Question:
Basically, I have no idea why I'm getting this error.
Just to have more than an image, here is a similar message in code format. As it is more recent, the answer of this thread has already been mentioned in the message:
'''
Preprocessing raw texts ...
---------------------------------------------------------------------------
LookupError Traceback (most recent call last)
<ipython-input-38-263240bbee7e> in <module>()
----> 1 main()
7 frames
<ipython-input-32-62fa346501e8> in main()
32 data = data.fillna('') # only the comments has NaN's
33 rws = data.abstract
---> 34 sentences, token_lists, idx_in = preprocess(rws, samp_size=samp_size)
35 # Define the topic model object
36 #tm = Topic_Model(k = 10), method = TFIDF)
<ipython-input-31-f75213289788> in preprocess(docs, samp_size)
25 for i, idx in enumerate(samp):
26 sentence = preprocess_sent(docs[idx])
---> 27 token_list = preprocess_word(sentence)
28 if token_list:
29 idx_in.append(idx)
<ipython-input-29-eddacbfa6443> in preprocess_word(s)
179 if not s:
180 return None
--> 181 w_list = word_tokenize(s)
182 w_list = f_punct(w_list)
183 w_list = f_noun(w_list)
/usr/local/lib/python3.7/dist-packages/nltk/tokenize/__init__.py in word_tokenize(text, language, preserve_line)
126 :type preserver_line: bool
127 """
--> 128 sentences = [text] if preserve_line else sent_tokenize(text, language)
129 return [token for sent in sentences
130 for token in _treebank_word_tokenizer.tokenize(sent)]
/usr/local/lib/python3.7/dist-packages/nltk/tokenize/__init__.py in sent_tokenize(text, language)
92 :param language: the model name in the Punkt corpus
93 """
---> 94 tokenizer = load('tokenizers/punkt/{0}.pickle'.format(language))
95 return tokenizer.tokenize(text)
96
/usr/local/lib/python3.7/dist-packages/nltk/data.py in load(resource_url, format, cache, verbose, logic_parser, fstruct_reader, encoding)
832
833 # Load the resource.
--> 834 opened_resource = _open(resource_url)
835
836 if format == 'raw':
/usr/local/lib/python3.7/dist-packages/nltk/data.py in _open(resource_url)
950
951 if protocol is None or protocol.lower() == 'nltk':
--> 952 return find(path_, path + ['']).open()
953 elif protocol.lower() == 'file':
954 # urllib might not use mode='rb', so handle this one ourselves:
/usr/local/lib/python3.7/dist-packages/nltk/data.py in find(resource_name, paths)
671 sep = '*' * 70
672 resource_not_found = '
%s
%s
%s
' % (sep, msg, sep)
--> 673 raise LookupError(resource_not_found)
674
675
LookupError:
**********************************************************************
Resource punkt not found.
Please use the NLTK Downloader to obtain the resource:
>>> import nltk
>>> nltk.download('punkt')
Searched in:
- '/root/nltk_data'
- '/usr/share/nltk_data'
- '/usr/local/share/nltk_data'
- '/usr/lib/nltk_data'
- '/usr/local/lib/nltk_data'
- '/usr/nltk_data'
- '/usr/lib/nltk_data'
- ''
**********************************************************************
'''
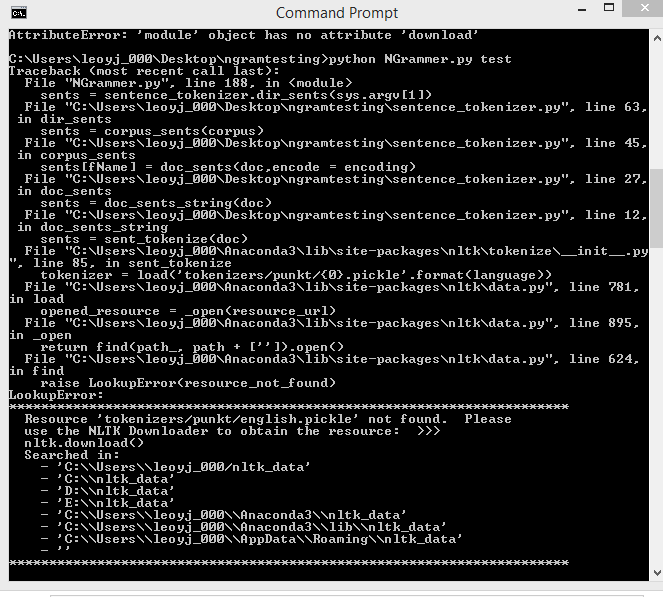
Answer: Perform the following:
'''
>>> import nltk
>>> nltk.download()
'''
Then when you receive a window popup, select 'punkt' under the 'identifier' column which is locatedin the 'Module' tab.
<URL>